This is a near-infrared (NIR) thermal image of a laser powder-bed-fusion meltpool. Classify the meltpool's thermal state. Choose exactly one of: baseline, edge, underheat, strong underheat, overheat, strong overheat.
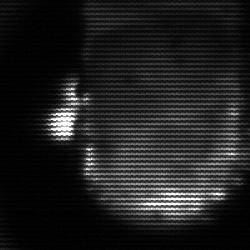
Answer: baseline